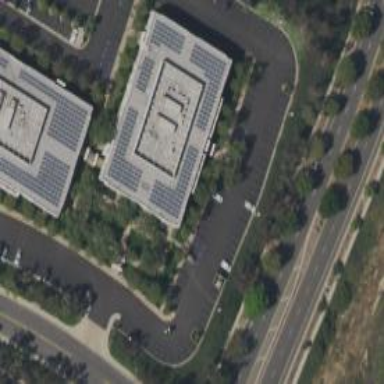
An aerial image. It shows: Office building.